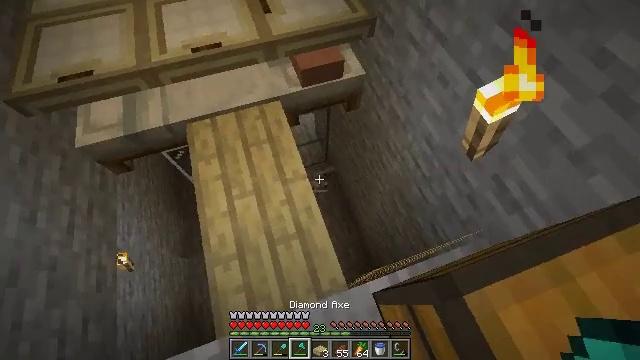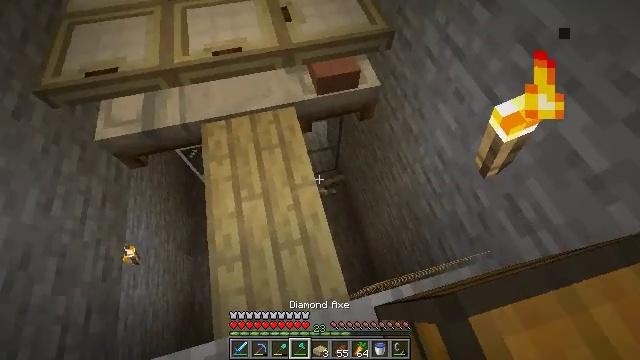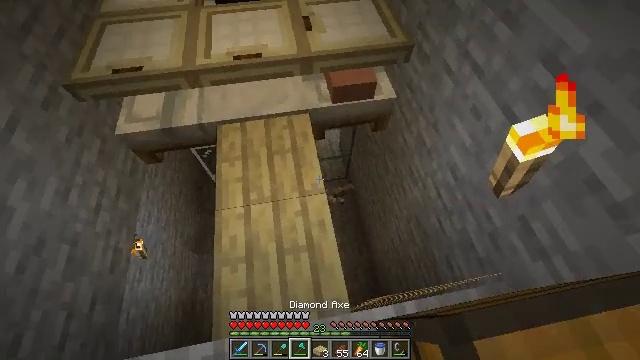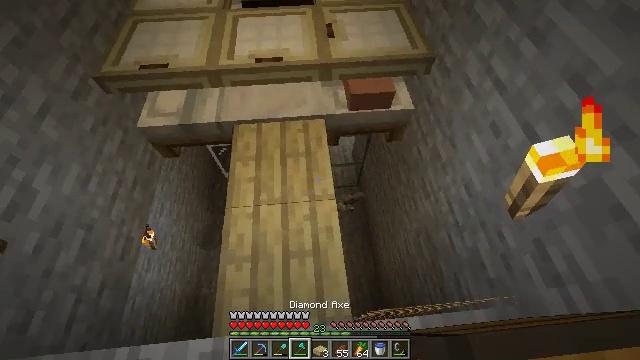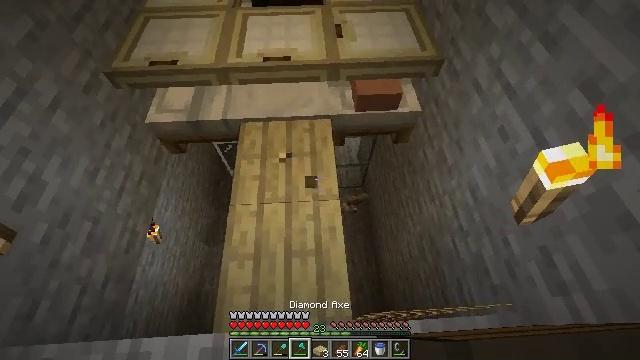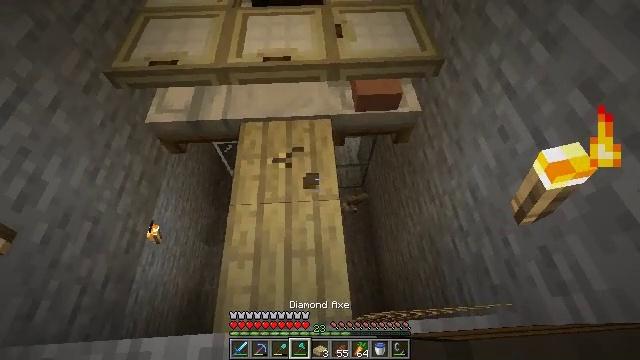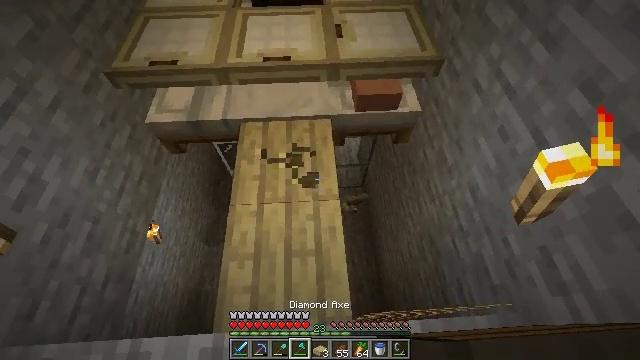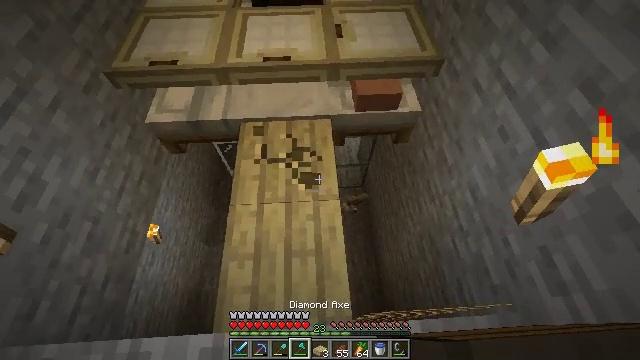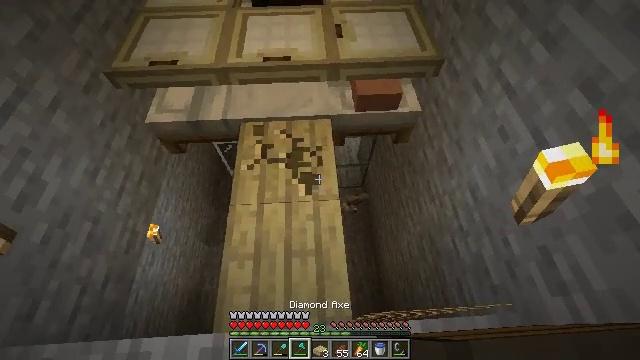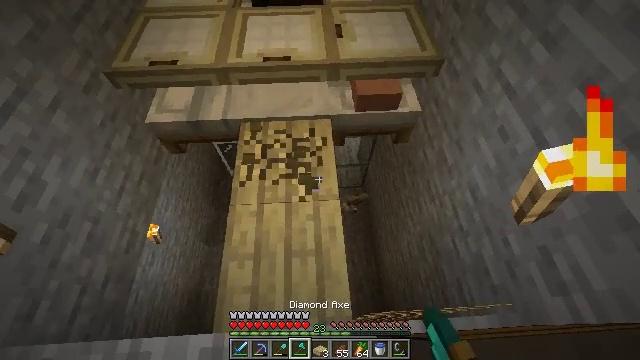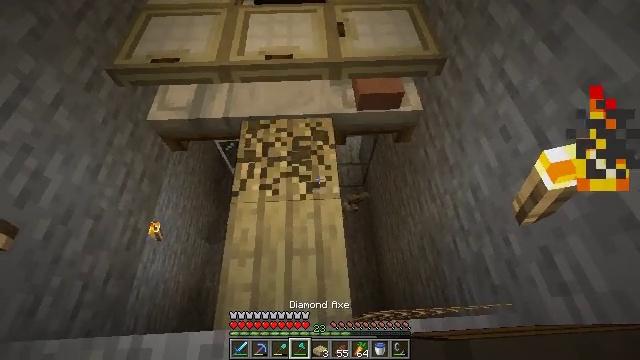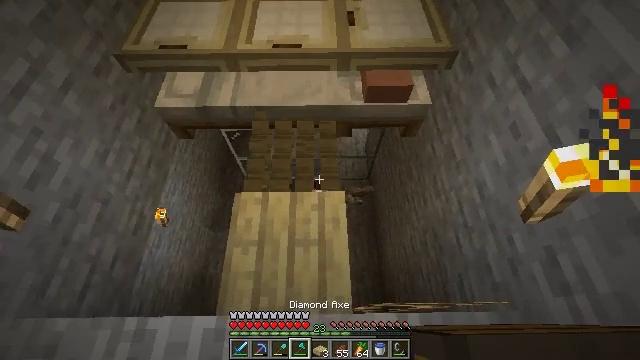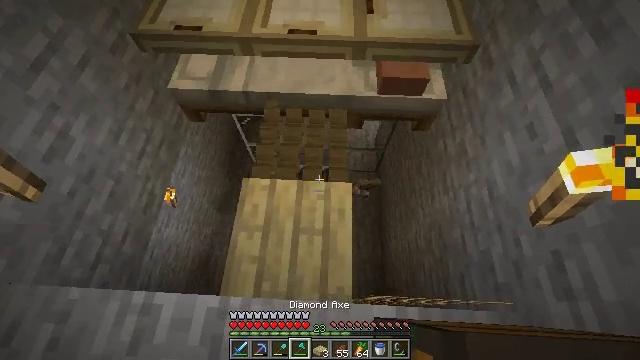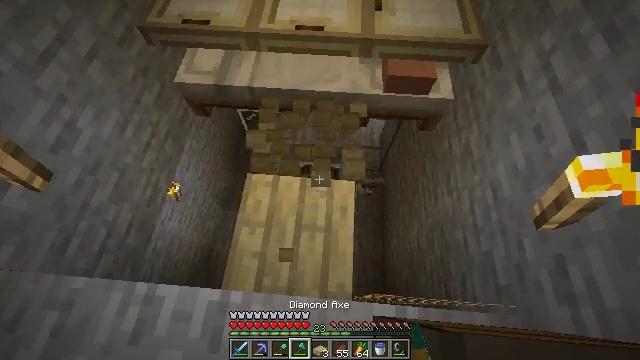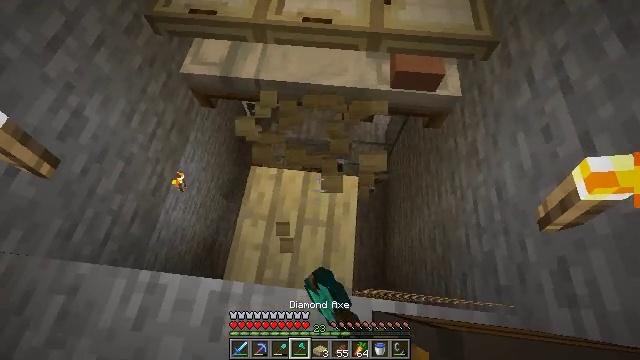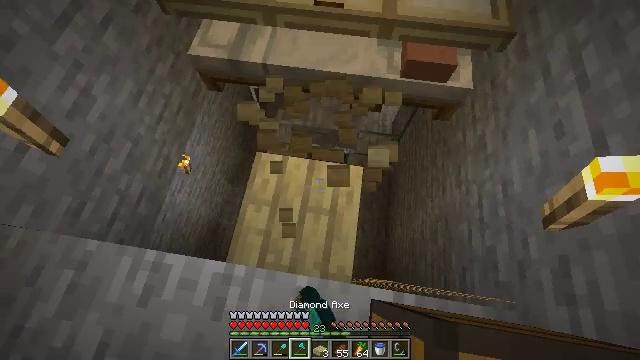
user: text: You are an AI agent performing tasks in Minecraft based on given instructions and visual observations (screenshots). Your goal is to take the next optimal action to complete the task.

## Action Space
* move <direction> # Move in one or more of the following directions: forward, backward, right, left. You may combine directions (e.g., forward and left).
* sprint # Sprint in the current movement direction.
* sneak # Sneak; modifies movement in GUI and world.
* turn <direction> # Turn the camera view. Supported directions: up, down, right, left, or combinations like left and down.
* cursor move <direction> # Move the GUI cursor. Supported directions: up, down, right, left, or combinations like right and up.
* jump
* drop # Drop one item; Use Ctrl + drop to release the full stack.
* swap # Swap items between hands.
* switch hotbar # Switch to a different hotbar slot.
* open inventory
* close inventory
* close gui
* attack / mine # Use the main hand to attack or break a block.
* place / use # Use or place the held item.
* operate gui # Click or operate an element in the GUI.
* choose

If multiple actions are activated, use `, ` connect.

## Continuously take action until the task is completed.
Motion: motion action
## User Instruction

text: Collect the birch slab for reuse.
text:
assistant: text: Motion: turn left and up
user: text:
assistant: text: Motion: turn left and up
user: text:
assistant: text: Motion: turn left and up
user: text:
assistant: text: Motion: turn left, attack / mine
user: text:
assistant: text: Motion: attack / mine
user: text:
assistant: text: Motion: attack / mine
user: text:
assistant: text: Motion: attack / mine
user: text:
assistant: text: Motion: attack / mine
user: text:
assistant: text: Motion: attack / mine
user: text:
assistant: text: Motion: attack / mine
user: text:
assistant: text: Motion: turn left and down, attack / mine
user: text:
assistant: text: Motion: turn left and down, attack / mine
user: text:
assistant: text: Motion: turn left, attack / mine
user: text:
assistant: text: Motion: turn left and down, attack / mine
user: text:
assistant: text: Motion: turn left and down, attack / mine
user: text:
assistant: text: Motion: turn left and down, attack / mine
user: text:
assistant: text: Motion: attack / mine
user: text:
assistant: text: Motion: attack / mine
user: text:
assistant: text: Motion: attack / mine
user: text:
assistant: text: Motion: attack / mine
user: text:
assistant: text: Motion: turn down, attack / mine
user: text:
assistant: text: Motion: move forward, turn down, attack / mine
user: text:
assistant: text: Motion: move forward, attack / mine
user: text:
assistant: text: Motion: move forward, turn left and down, attack / mine
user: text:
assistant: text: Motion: turn left and down, attack / mine
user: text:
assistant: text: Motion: turn left and down, attack / mine
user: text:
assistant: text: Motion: turn left and down, attack / mine
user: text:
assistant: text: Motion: turn left and down, attack / mine
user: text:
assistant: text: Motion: attack / mine
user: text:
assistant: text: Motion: attack / mine